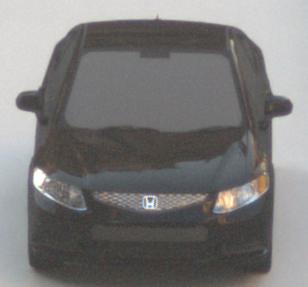
Make: Honda
Model: Civic Limousine 1.8
Detailed model: Civic (IX) Limousine
Model produced from: 2014/05
Model produced until: 2017/06
Doors: 4
Color: black
Road condition: dry road
Daytime: sunrise or sunset
Contrast: low contrast